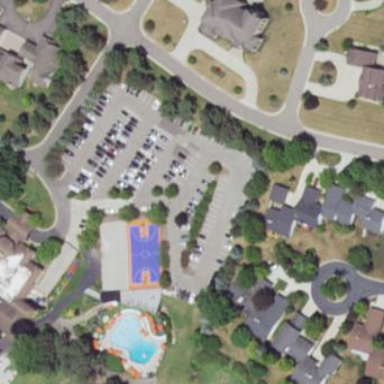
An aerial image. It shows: Parking area.